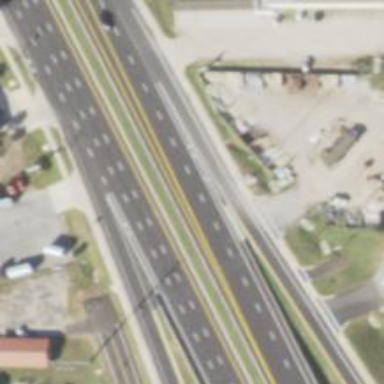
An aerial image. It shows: Primary link highway with asphalt surface.